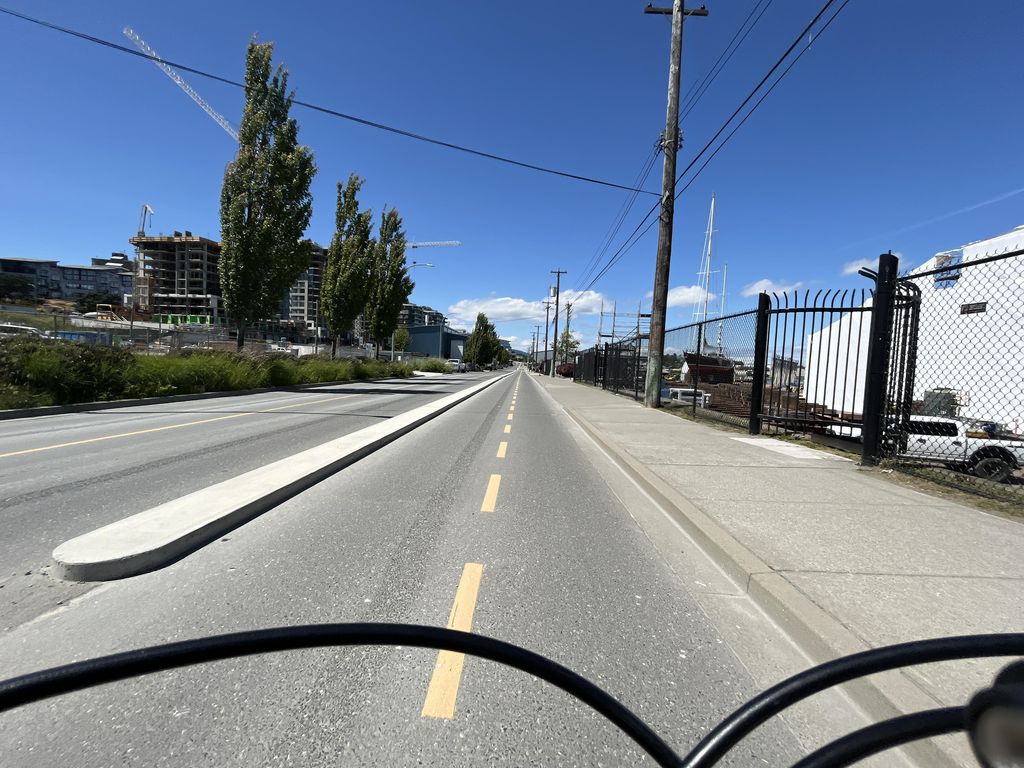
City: victoria